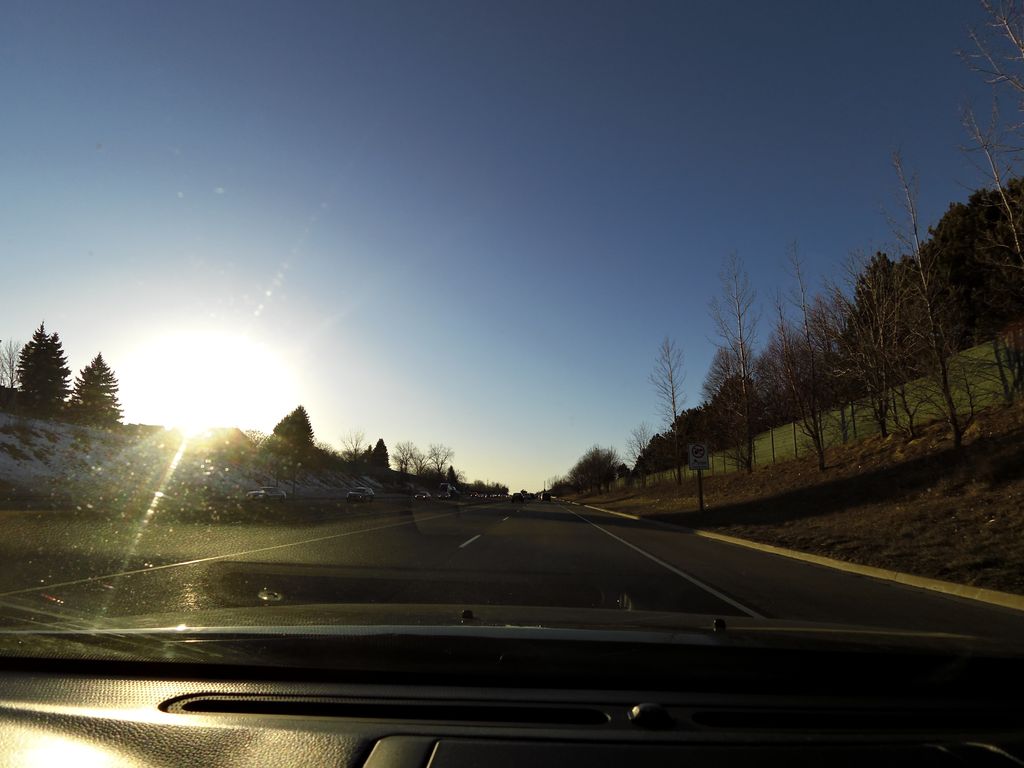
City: hamilton